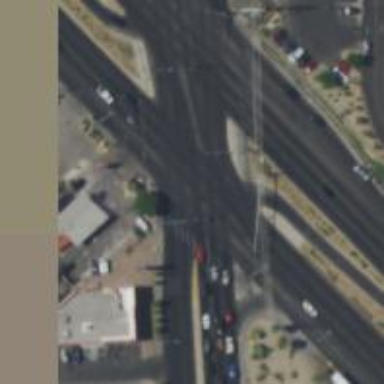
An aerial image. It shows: Solid stop line on the road marking.